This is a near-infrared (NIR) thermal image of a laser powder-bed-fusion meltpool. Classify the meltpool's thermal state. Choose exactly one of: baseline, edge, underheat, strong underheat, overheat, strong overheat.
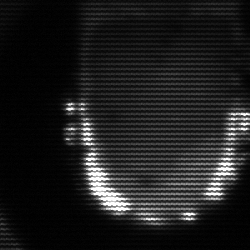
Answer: baseline